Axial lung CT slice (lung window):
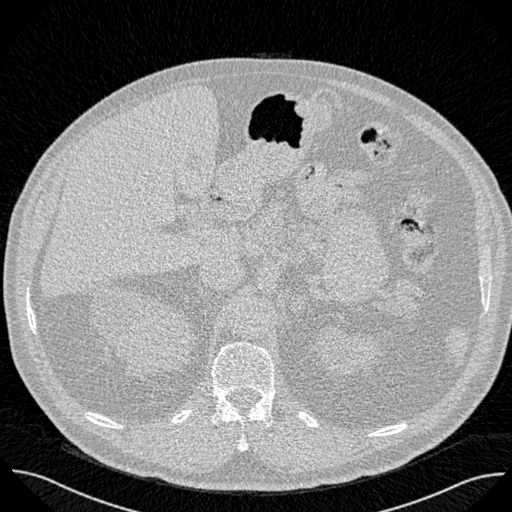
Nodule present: no